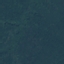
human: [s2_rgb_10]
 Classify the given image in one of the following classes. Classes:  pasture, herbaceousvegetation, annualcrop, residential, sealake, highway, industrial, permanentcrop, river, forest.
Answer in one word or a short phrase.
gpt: Forest